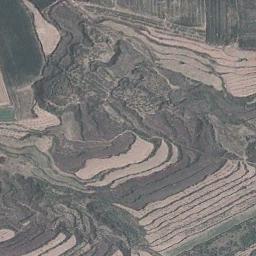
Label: terrace